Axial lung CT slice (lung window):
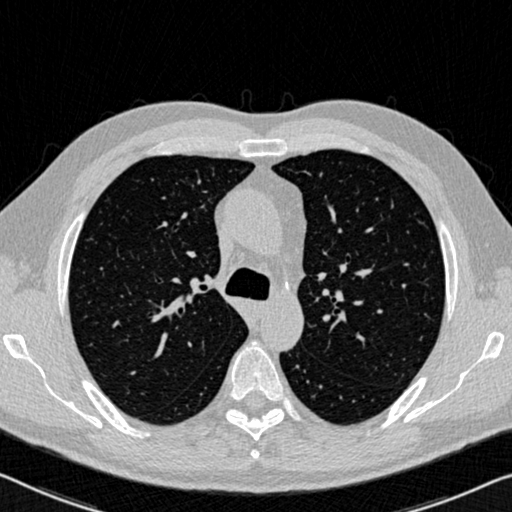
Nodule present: no